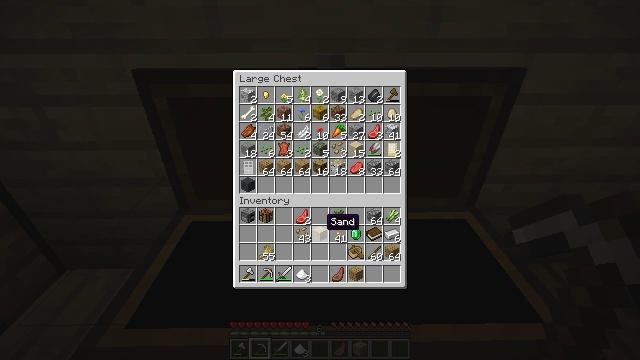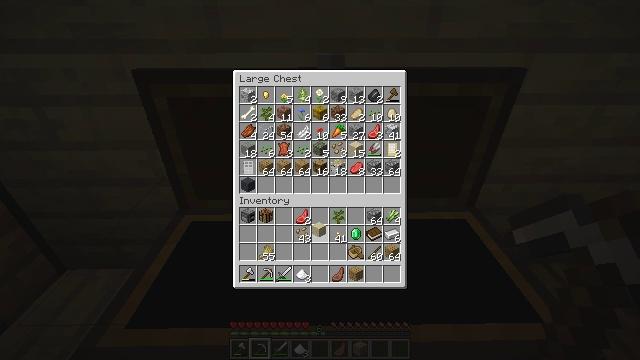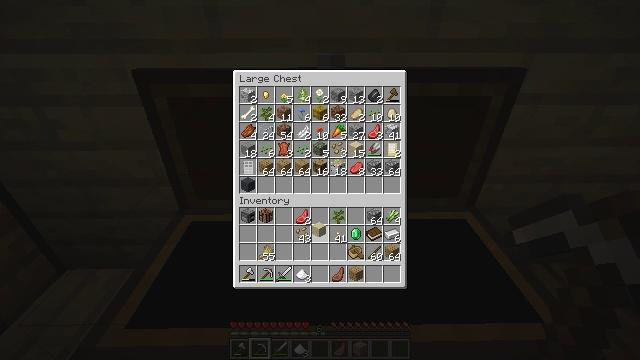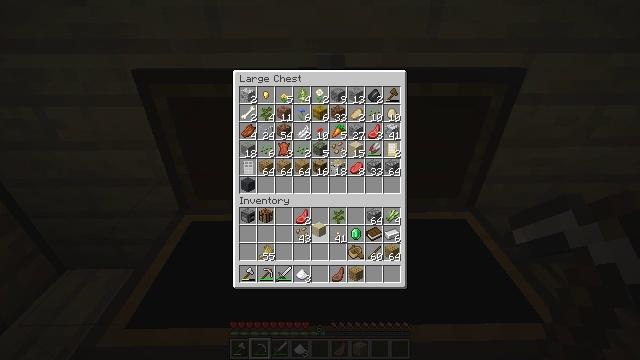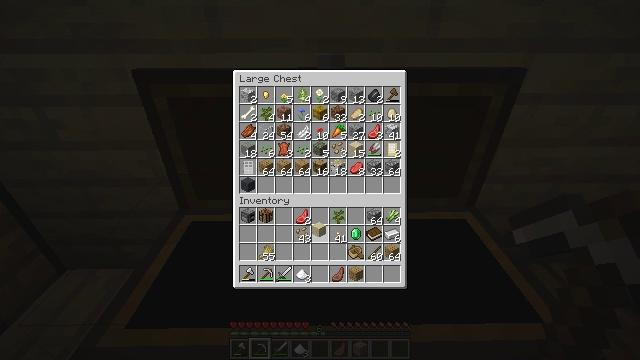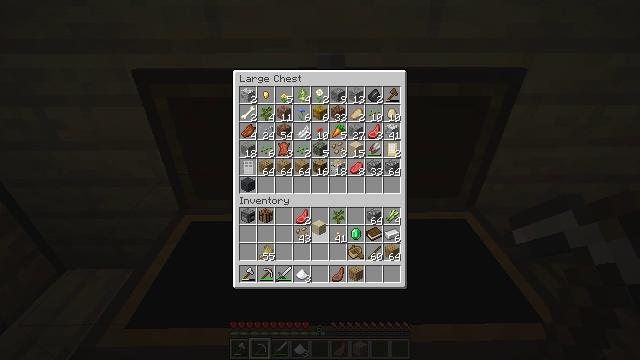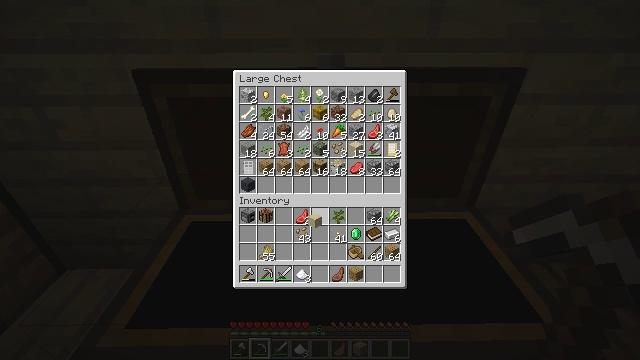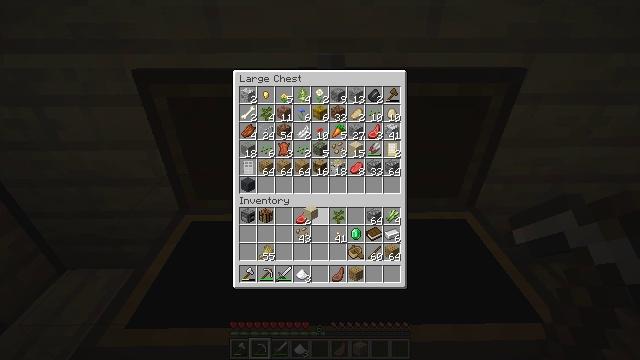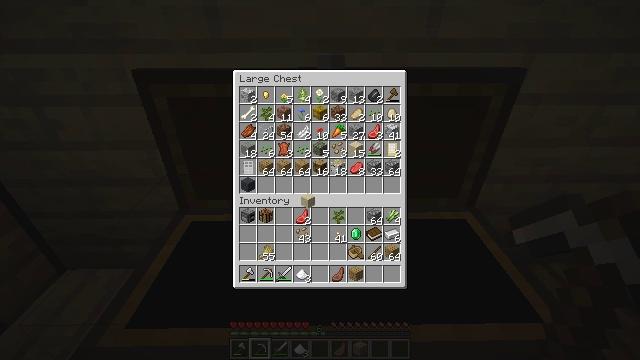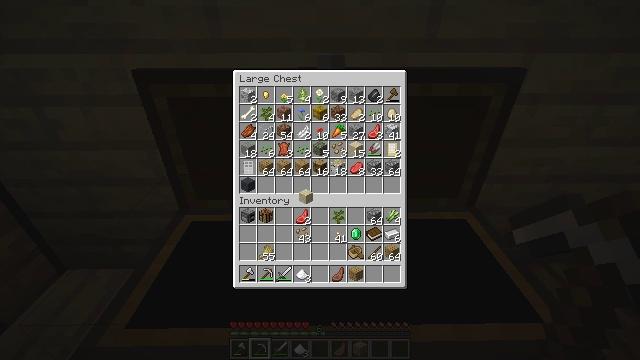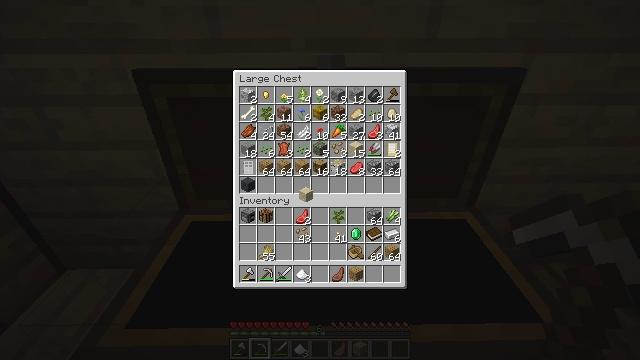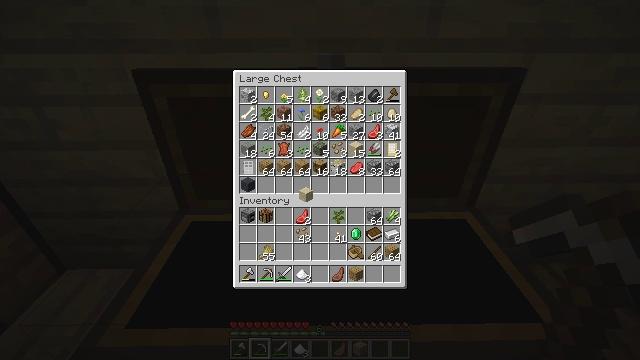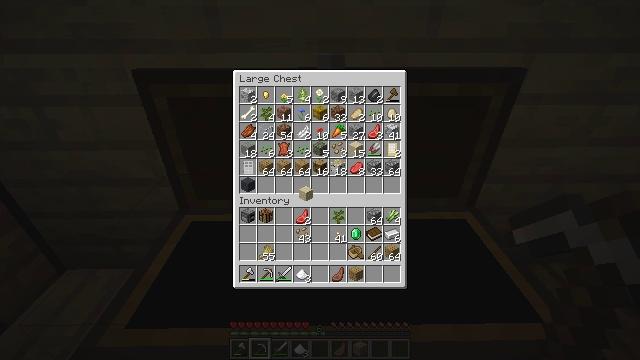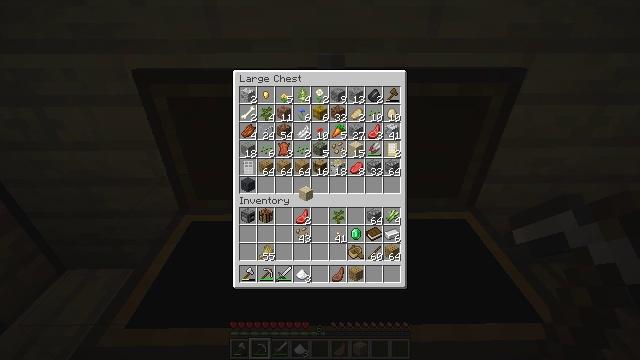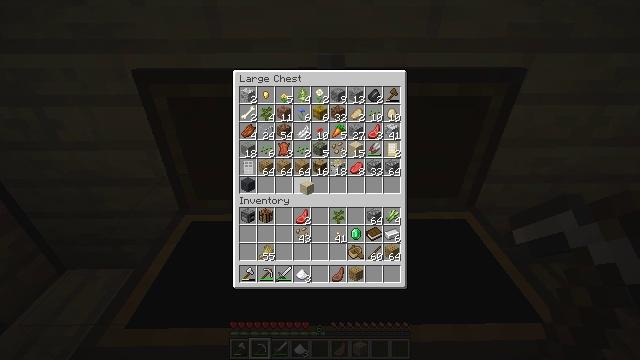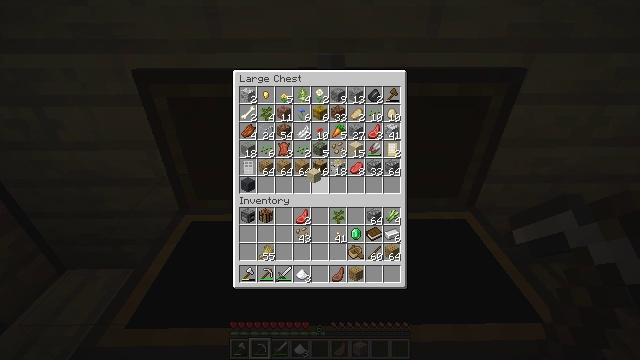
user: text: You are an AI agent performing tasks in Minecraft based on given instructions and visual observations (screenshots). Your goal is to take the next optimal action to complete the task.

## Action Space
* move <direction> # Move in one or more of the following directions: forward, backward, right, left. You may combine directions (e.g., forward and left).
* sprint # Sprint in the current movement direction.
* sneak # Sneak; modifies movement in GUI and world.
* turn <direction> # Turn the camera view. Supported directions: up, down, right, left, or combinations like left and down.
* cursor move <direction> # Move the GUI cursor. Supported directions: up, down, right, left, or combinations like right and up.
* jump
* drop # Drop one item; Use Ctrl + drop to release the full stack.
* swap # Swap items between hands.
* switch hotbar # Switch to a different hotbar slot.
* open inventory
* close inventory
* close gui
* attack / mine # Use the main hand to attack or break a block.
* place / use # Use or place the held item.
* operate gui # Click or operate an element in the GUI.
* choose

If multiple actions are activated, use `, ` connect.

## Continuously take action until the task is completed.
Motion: motion action
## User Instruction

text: Drop a cooked porkchop.
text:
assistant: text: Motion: operate gui
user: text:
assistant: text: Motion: operate gui
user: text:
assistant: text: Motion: operate gui
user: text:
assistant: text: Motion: operate gui
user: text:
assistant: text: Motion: no_op
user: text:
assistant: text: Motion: no_op
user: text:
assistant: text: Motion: cursor move up
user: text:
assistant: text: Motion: cursor move up
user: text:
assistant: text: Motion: no_op
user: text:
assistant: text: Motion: no_op
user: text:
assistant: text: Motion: no_op
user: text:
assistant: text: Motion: no_op
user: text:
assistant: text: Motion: no_op
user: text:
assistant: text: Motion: no_op
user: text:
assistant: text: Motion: cursor move right and up
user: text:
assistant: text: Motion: cursor move right and up
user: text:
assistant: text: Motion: no_op
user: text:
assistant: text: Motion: cursor move right and up
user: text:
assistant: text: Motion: no_op
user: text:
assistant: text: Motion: no_op
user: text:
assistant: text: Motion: no_op
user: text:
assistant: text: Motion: no_op
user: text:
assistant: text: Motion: no_op
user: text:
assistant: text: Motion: no_op
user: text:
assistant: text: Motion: no_op
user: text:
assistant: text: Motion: no_op
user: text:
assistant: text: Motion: no_op
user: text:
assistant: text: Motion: no_op
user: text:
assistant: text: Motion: operate gui
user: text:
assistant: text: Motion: operate gui